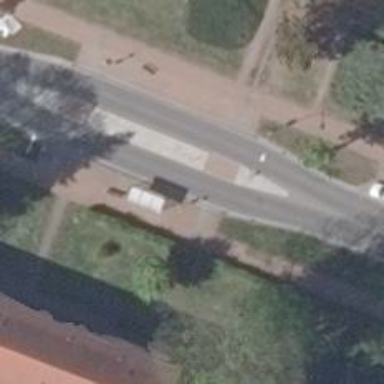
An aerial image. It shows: Platform at public transport location with shelter.